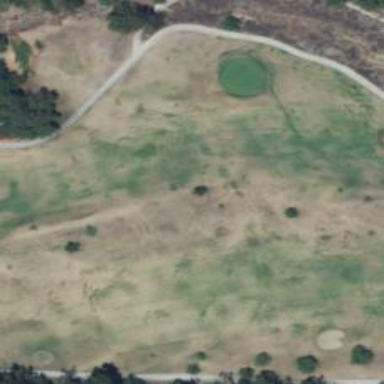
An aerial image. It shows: View of golf hole.